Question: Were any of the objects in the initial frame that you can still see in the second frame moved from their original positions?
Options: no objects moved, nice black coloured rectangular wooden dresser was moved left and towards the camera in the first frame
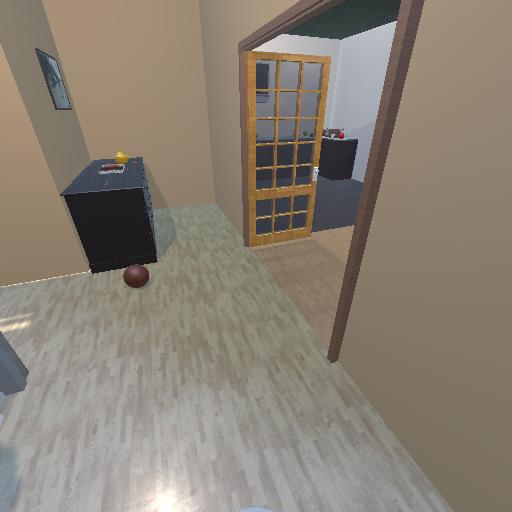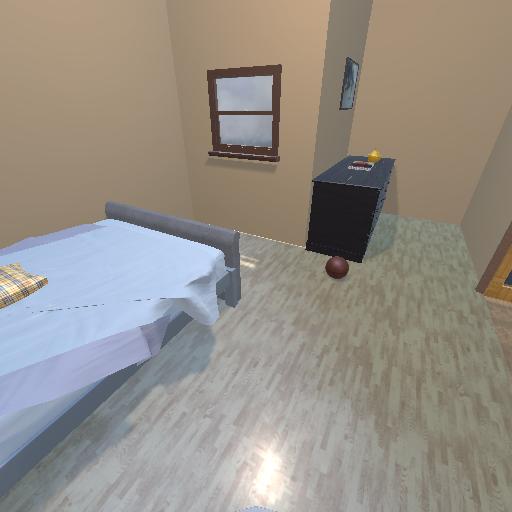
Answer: no objects moved